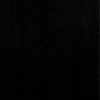
Label: dusty